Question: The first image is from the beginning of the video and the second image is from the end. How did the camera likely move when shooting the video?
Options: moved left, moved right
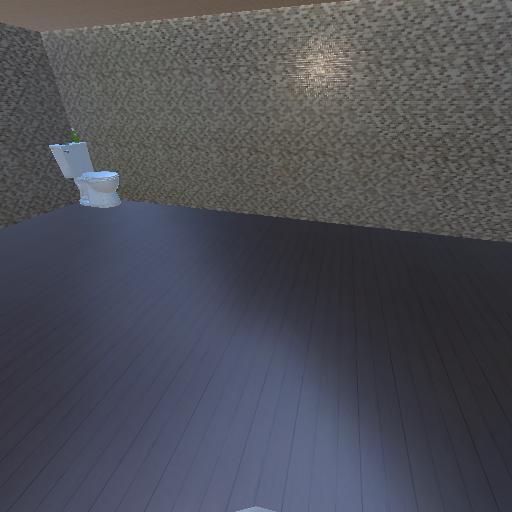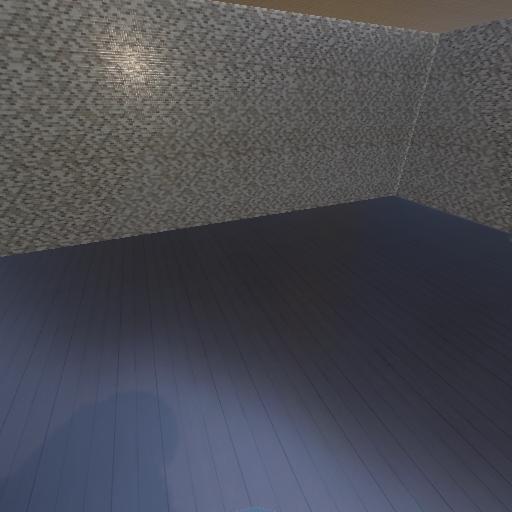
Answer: moved left